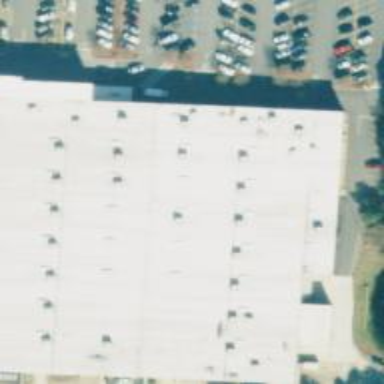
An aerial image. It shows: Wholesale shop within building.